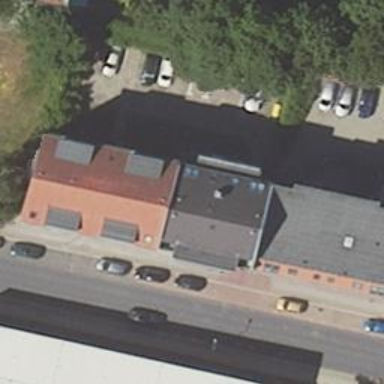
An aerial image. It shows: View of apartment building.